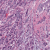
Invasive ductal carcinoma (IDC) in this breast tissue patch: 1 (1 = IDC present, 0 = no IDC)